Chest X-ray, AP view. Patient: 61 years old, sex F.
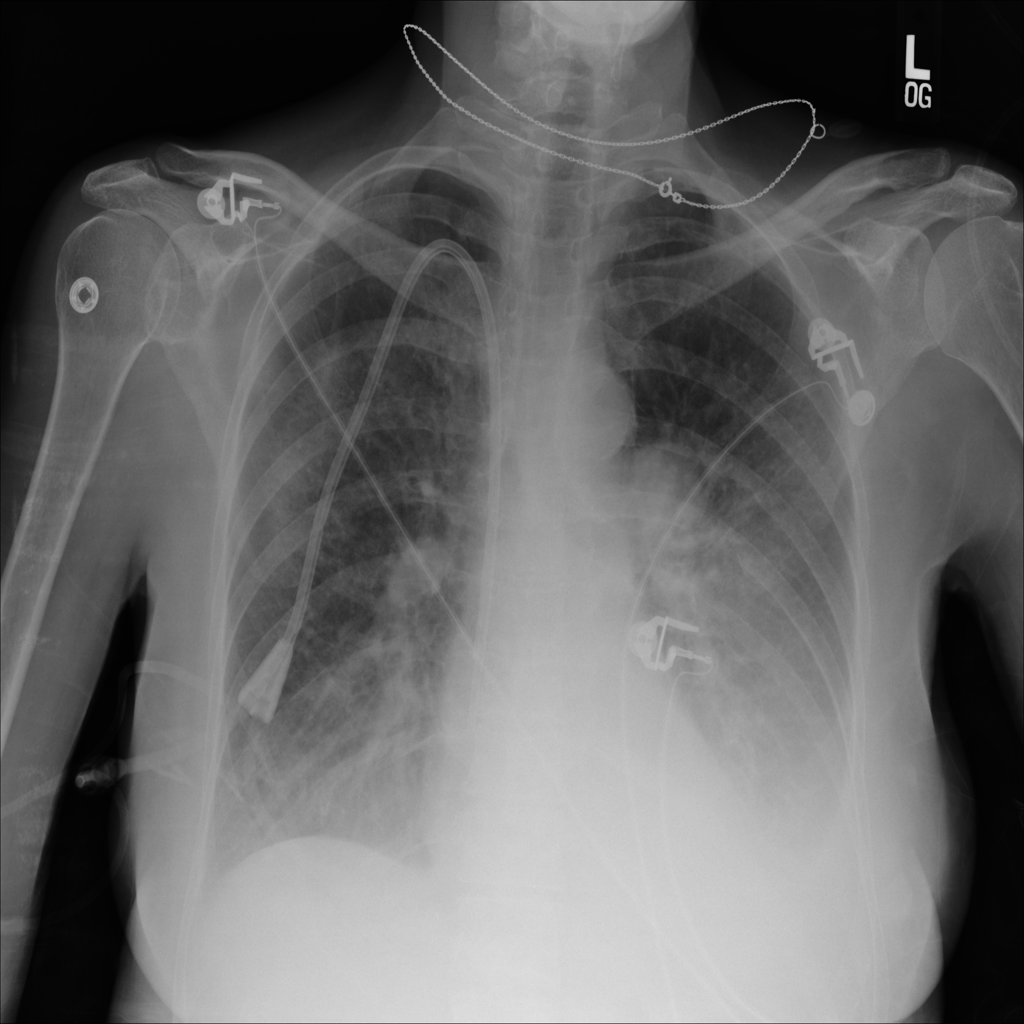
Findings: Effusion